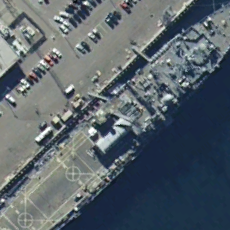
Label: combat